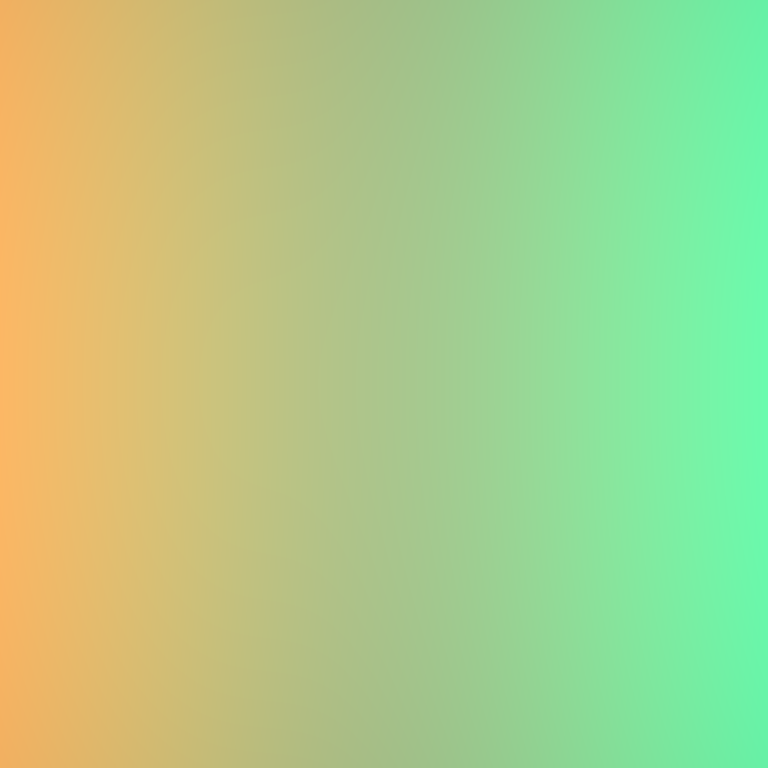
Abstract light effect, smooth gradient from warm orange to soft teal, calm atmosphere, diffuse glow, no room, no furniture, no objects.